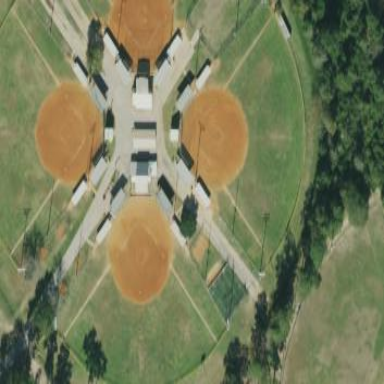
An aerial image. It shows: Baseball pitch for leisure and sports activities.